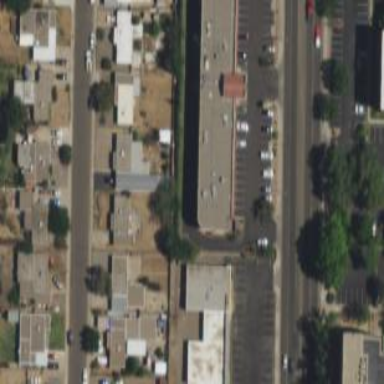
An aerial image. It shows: Sidewalk.